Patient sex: M
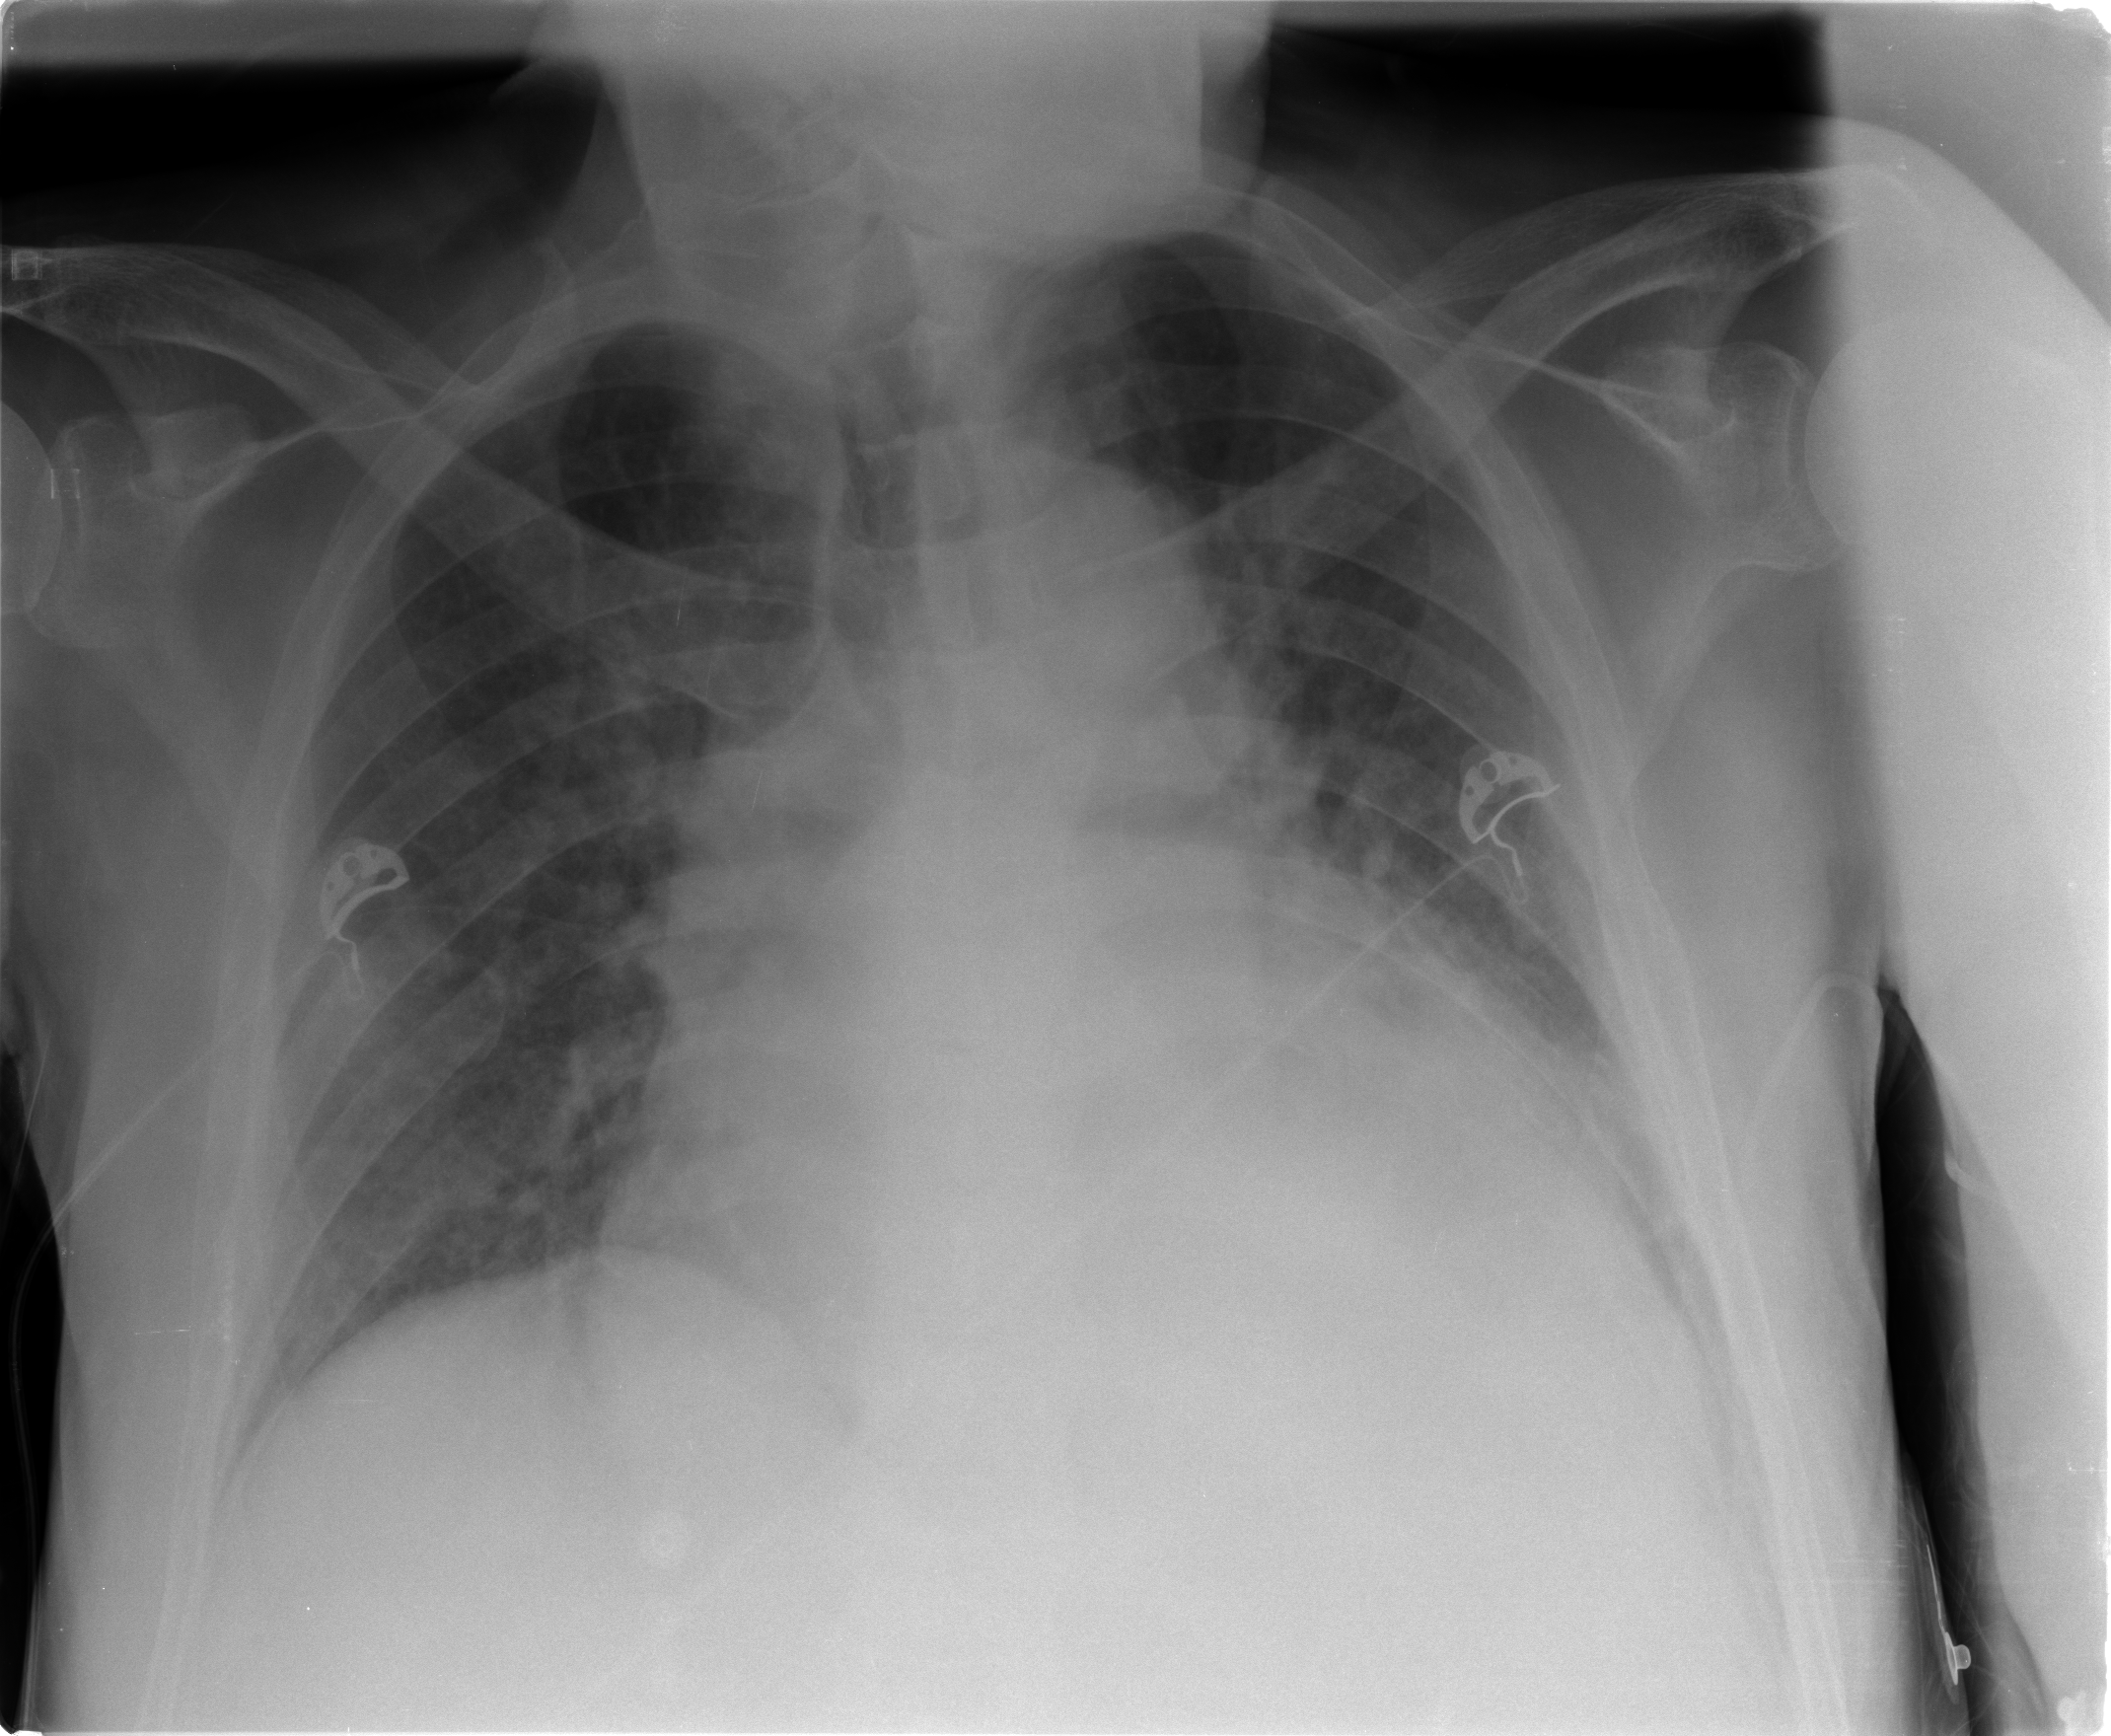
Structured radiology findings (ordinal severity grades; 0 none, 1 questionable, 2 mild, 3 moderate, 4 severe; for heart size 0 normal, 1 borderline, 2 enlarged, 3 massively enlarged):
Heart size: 2
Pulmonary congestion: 3
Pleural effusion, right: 0
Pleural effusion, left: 2
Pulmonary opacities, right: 2
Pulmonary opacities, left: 2
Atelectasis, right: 0
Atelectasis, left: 2